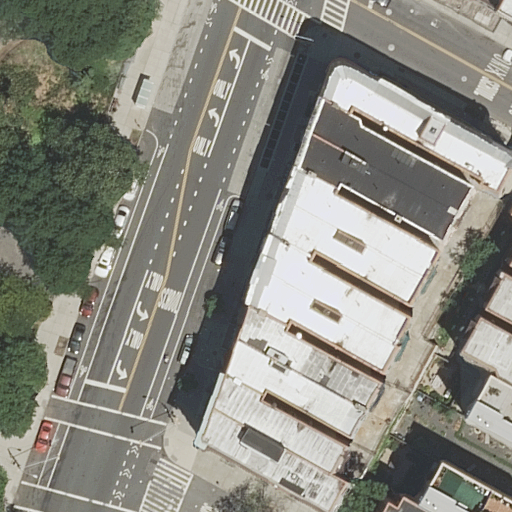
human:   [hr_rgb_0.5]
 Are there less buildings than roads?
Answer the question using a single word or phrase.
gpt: no

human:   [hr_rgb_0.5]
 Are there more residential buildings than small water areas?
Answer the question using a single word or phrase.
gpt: yes

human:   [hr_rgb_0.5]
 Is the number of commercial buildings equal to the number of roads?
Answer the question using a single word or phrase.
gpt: no

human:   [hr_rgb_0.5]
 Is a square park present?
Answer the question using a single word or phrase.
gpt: no

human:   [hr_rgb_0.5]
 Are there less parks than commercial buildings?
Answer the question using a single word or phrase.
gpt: no

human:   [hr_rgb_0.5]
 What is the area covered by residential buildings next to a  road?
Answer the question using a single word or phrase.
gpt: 3213m2

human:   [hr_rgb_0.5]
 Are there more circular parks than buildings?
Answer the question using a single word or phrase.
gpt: no

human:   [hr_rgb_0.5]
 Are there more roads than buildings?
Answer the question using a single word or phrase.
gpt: no

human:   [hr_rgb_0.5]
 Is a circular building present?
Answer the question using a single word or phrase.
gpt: no

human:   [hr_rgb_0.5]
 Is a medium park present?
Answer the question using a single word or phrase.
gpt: no

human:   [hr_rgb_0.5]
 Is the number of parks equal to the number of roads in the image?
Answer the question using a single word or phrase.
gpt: no

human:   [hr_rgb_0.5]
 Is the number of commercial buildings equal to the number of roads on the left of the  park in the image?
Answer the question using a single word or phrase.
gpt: yes

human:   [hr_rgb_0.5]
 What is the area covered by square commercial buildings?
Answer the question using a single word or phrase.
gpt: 0m2

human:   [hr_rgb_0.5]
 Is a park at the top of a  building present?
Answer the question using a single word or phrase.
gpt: no

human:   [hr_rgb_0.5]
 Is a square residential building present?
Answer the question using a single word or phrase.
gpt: no

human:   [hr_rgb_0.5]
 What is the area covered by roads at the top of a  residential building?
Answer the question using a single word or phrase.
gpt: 0m2

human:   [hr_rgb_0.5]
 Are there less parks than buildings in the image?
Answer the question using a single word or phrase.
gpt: yes

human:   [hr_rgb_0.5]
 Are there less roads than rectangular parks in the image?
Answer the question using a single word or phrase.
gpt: no

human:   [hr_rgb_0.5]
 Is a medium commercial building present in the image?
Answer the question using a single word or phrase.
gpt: no

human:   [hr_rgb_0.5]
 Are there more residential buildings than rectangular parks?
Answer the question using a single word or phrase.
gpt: yes

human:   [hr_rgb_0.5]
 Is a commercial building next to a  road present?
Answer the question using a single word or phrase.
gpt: no

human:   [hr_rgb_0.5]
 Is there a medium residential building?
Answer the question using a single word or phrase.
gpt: yes

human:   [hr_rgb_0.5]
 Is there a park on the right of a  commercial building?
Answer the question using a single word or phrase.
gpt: no

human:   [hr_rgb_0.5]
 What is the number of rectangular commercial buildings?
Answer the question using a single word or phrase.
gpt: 0

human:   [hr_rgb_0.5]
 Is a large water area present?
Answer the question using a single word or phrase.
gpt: no

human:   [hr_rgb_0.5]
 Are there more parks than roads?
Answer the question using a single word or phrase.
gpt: no

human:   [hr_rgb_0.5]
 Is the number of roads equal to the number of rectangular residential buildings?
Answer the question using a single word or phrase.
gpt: no

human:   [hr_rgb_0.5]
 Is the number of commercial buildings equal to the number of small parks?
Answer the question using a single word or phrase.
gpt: yes

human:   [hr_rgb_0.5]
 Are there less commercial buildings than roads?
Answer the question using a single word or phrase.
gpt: yes

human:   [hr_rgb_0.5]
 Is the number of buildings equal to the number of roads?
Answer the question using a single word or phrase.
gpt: no

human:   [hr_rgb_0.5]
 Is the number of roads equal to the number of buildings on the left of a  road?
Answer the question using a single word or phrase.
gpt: yes

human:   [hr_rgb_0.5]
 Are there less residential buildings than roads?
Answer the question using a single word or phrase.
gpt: no

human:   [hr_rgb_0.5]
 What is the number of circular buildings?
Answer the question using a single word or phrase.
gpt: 0

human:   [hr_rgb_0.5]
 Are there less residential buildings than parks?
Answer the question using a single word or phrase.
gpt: no

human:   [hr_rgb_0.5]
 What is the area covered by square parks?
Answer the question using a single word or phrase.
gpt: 0m2

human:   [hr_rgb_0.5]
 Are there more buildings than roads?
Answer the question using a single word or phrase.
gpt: yes